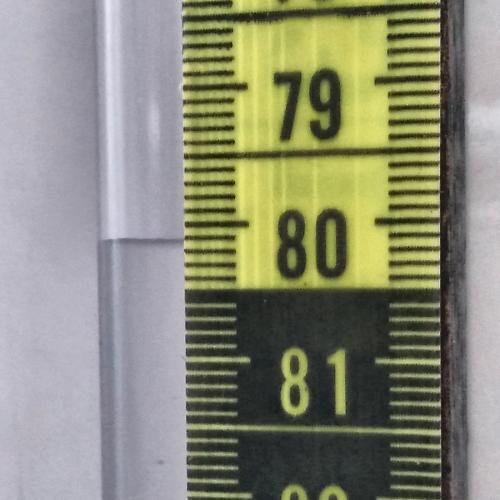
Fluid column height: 80.1 cm